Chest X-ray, AP view. Patient: 30 years old, sex F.
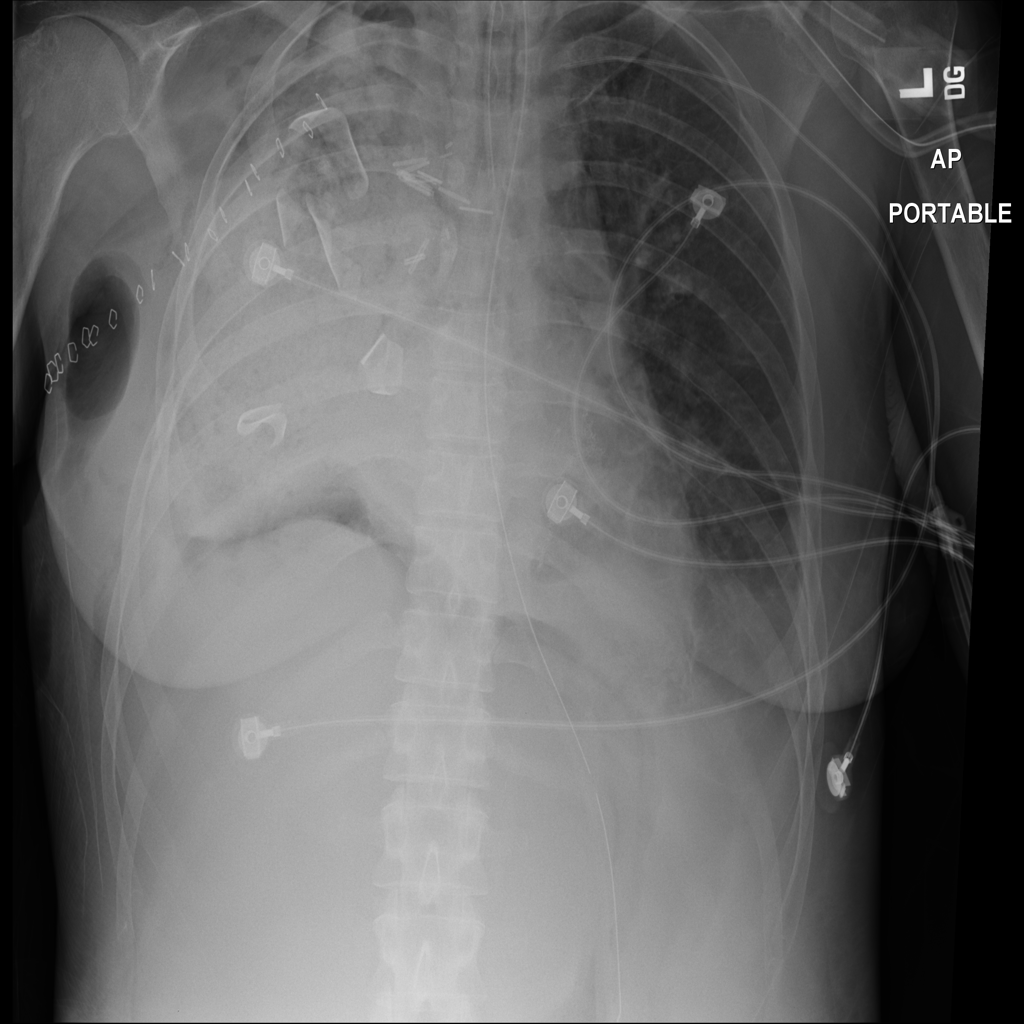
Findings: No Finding